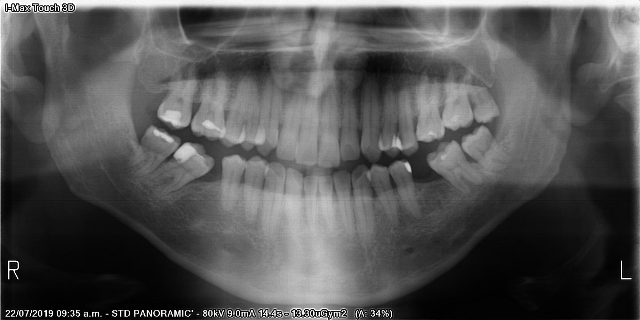
adult